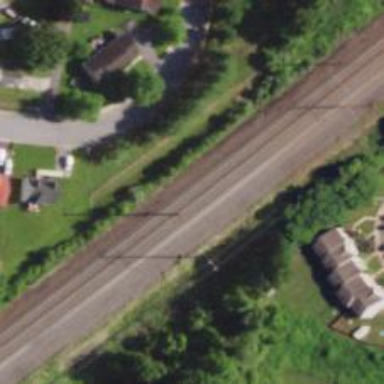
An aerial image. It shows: Railway track with contact lines for electrification.